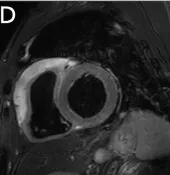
18 months (SUV 5 - DS 4). After ASCT.
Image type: radiology (mri)